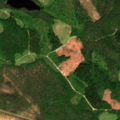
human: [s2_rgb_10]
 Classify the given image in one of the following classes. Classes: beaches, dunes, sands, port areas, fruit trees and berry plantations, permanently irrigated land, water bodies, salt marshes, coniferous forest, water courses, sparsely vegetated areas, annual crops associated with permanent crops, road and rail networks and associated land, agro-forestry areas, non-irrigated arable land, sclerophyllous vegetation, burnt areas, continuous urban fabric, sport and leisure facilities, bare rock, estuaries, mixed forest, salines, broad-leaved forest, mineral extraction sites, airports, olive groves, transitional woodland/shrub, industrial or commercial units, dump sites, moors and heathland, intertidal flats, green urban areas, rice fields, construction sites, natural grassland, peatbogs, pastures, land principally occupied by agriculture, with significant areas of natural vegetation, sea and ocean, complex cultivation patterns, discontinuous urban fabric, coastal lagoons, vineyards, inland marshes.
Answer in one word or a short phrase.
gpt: coniferous forest, transitional woodland/shrub